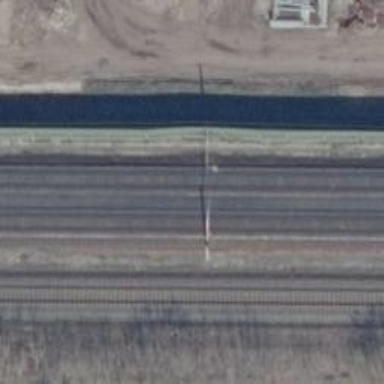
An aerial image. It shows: Railway milestone with catenary mast.